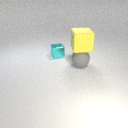
large gray rubber sphere below large yellow rubber cube